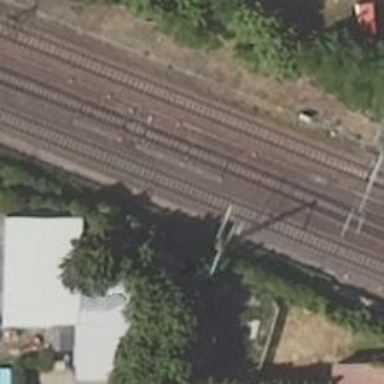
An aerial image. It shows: Railway switch with turnout to the right.